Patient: sex M, age 60
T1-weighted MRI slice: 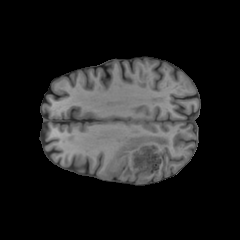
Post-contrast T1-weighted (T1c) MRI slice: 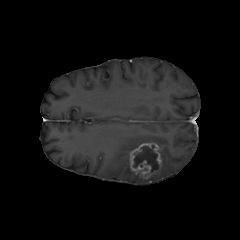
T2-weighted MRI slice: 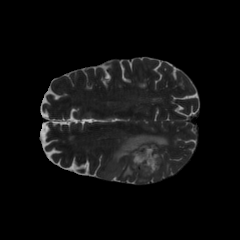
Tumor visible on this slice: yes
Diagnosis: Glioblastoma, IDH-wildtype
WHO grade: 4